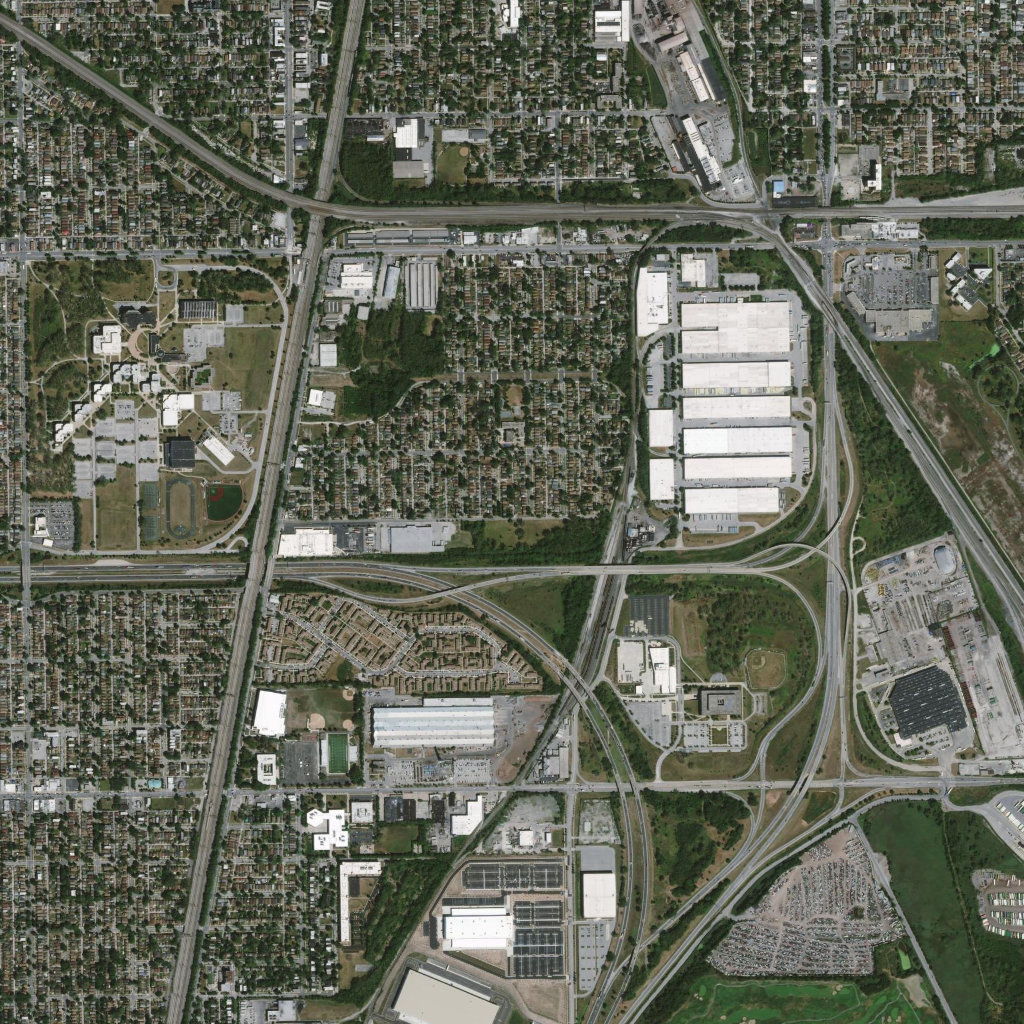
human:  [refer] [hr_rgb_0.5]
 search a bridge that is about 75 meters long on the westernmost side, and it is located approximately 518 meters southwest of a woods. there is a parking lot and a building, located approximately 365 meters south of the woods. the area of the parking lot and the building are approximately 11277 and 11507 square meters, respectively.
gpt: <box>[[25, 54, 26, 57, 0]]</box>